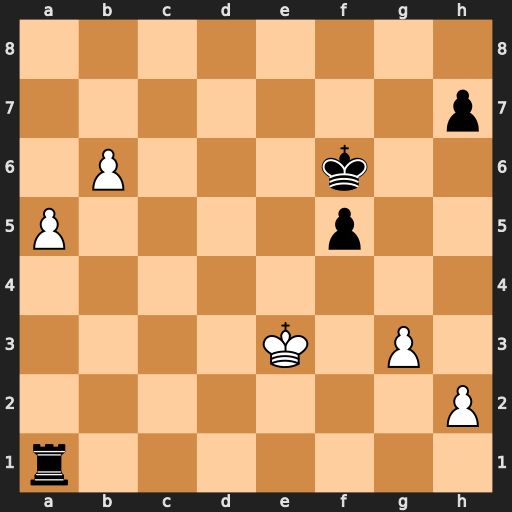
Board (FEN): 8/7p/1P3k2/P4p2/8/4K1P1/7P/r7
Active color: w
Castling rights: -
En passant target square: -
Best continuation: b7 Rb1 a6